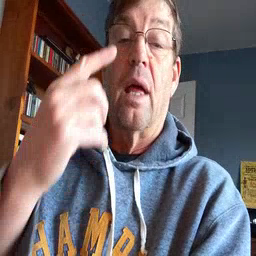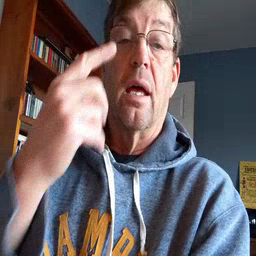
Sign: eye